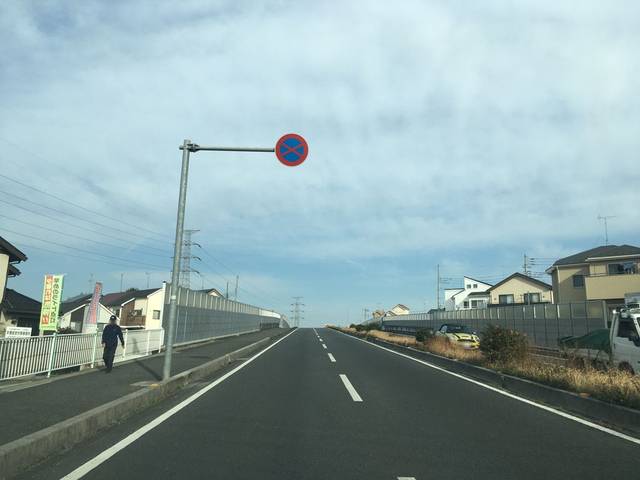
Region: Japan
Coordinates: 35.787, 139.45